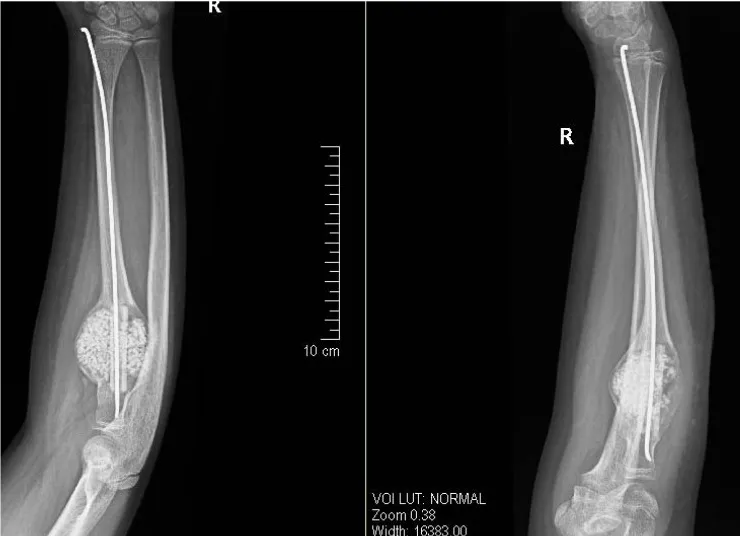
Immediate post op radiograph showing completely curetted cystic bony lesion with filled allograft granules, bridging fibular strut graft and transfixing intra-medullary titanium elastic nail insitu.
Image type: radiology (x_ray)